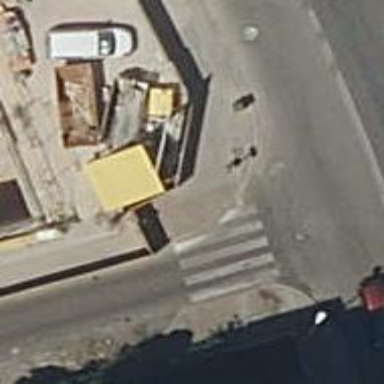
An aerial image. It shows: Marked crossing on the road.